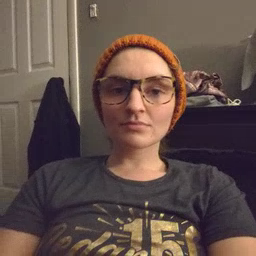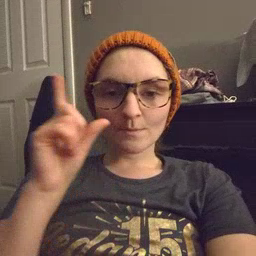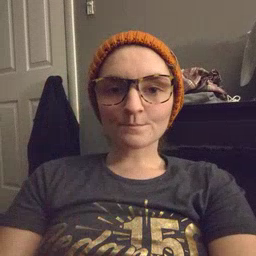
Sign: awake